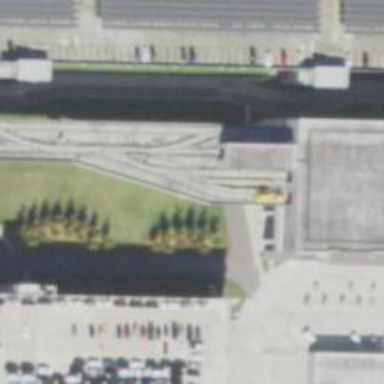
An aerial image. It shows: Yard serving tram railway on bridge.